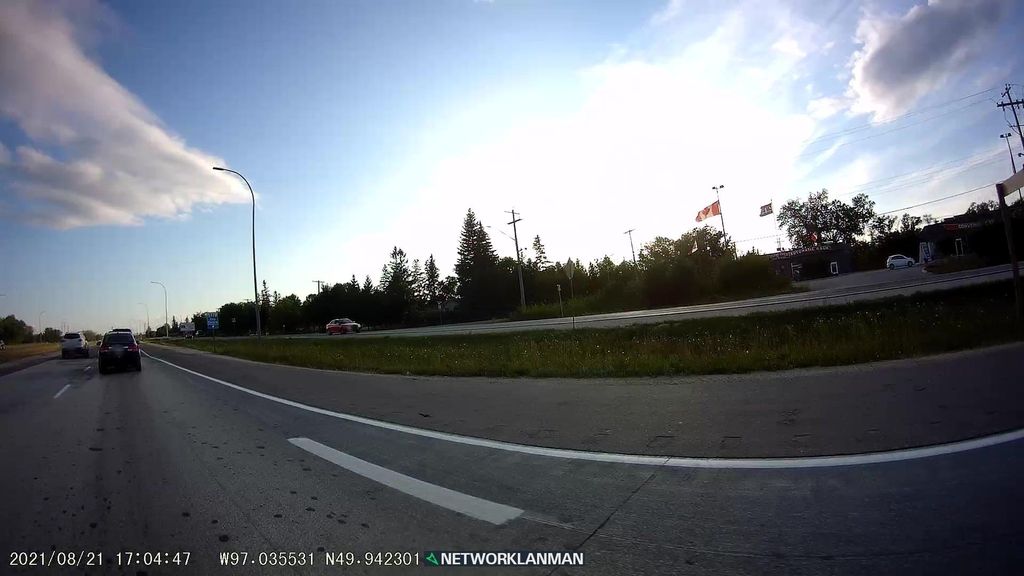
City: winnipeg